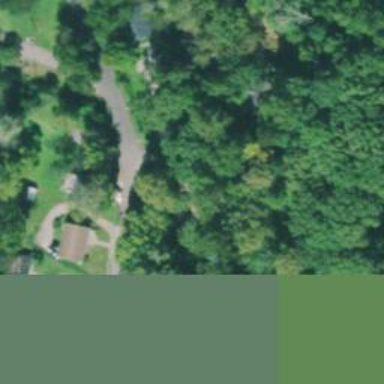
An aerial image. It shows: Driveway.